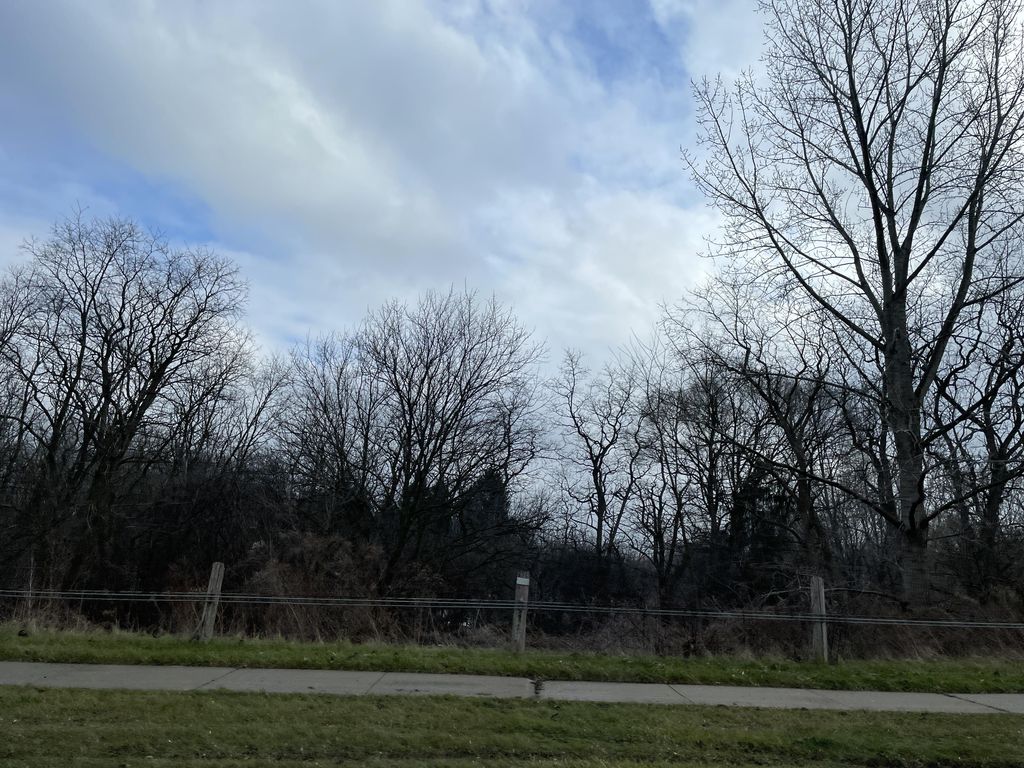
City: kitchener-waterloo